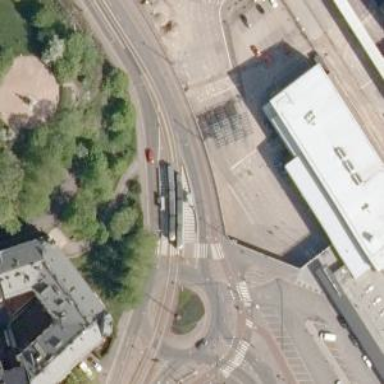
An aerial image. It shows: Tram railway with contact line for electrification. Physical markings segregate the tram tracks.